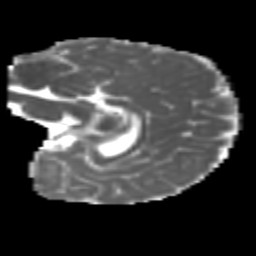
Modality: MD
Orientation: sagittal
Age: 7
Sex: male
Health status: healthy